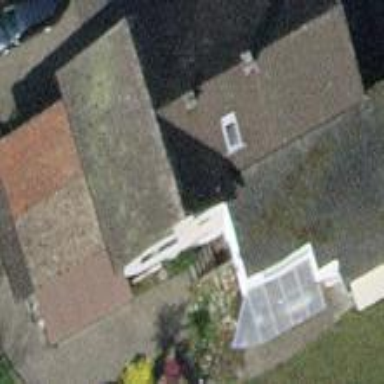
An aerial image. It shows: Detached building.